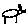
Label: cat